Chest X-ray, PA view. Patient: 64 years old, sex F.
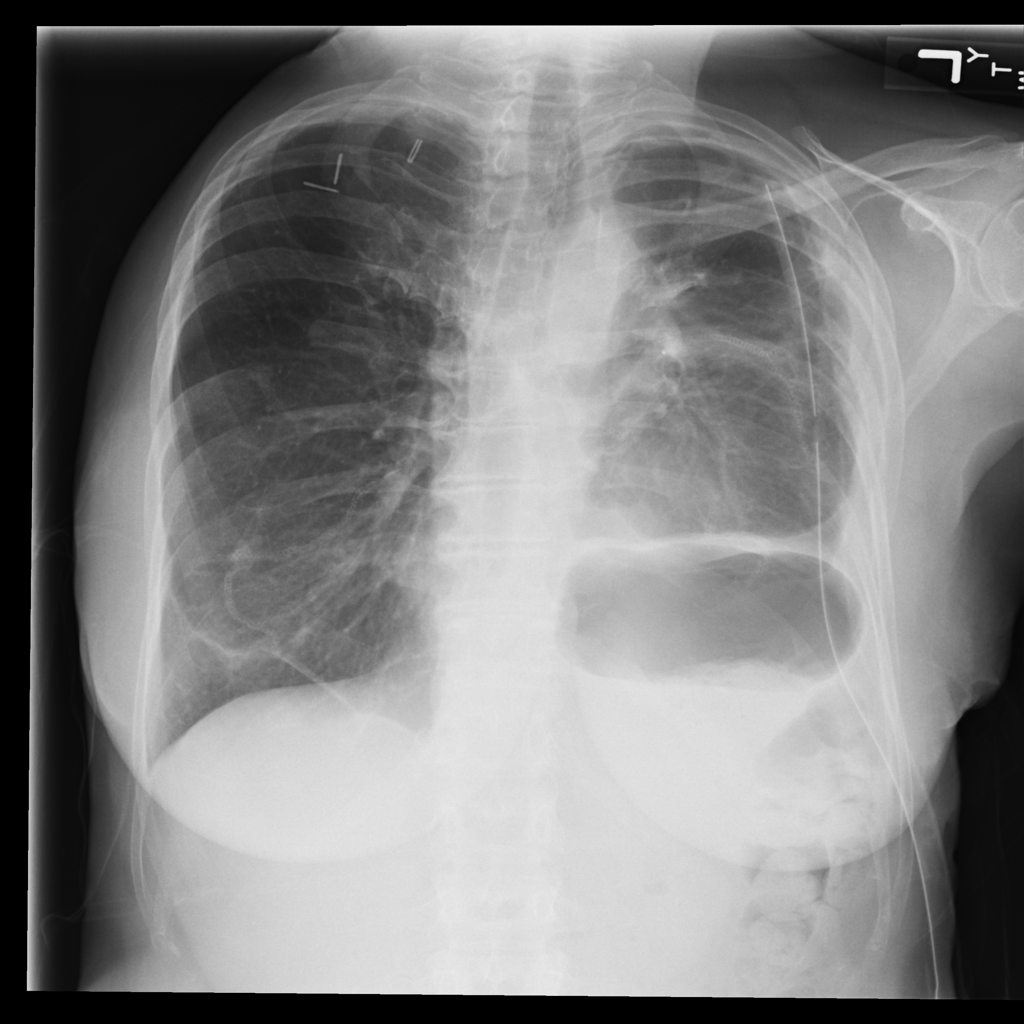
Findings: Pneumothorax